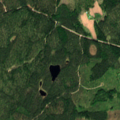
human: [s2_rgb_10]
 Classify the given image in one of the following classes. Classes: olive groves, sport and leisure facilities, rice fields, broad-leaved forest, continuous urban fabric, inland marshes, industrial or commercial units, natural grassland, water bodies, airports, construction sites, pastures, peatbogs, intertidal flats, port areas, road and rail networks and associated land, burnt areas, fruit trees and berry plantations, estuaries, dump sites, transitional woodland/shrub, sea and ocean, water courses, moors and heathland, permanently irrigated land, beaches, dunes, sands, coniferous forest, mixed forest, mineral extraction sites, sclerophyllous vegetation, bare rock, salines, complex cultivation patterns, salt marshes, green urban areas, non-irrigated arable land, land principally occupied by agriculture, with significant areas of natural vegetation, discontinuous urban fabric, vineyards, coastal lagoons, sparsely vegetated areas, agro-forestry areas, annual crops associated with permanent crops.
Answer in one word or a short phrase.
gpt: coniferous forest, transitional woodland/shrub